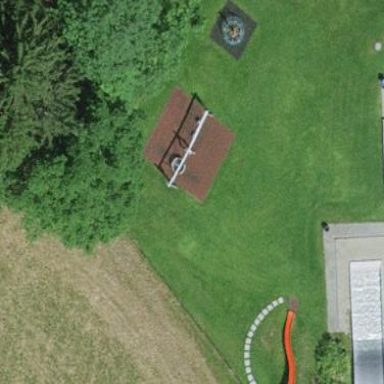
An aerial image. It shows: Playground area for leisure activities on the land.